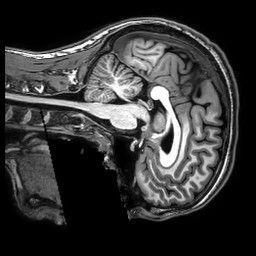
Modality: T1w
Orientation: sagittal
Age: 24
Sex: male
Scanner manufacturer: philips
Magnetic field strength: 3 T
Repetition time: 0.008184 s
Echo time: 0.003748 s